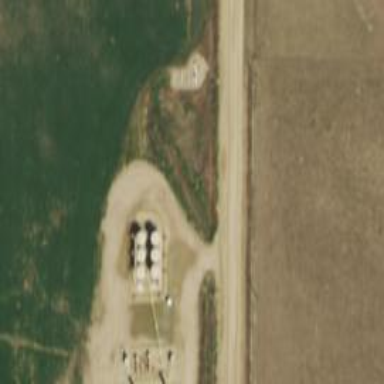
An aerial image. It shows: Storage tank that is man-made.